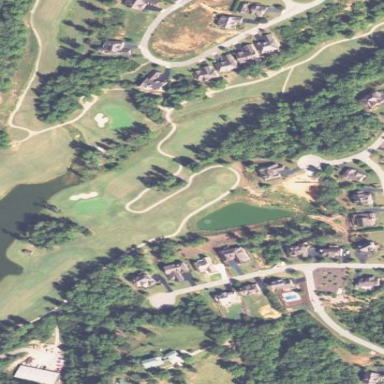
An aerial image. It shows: Golf course.